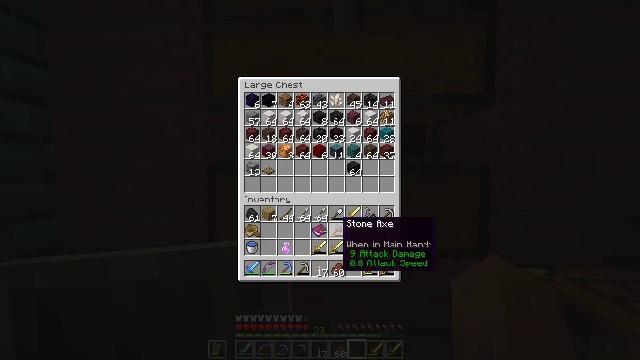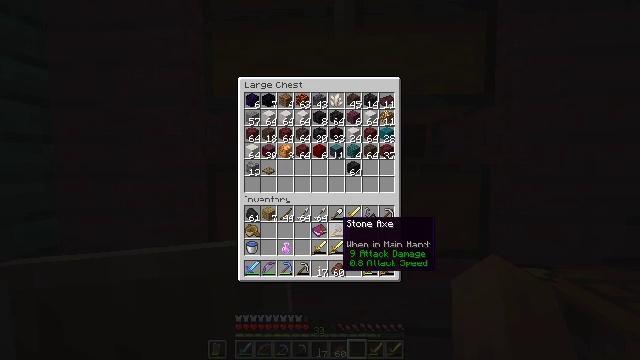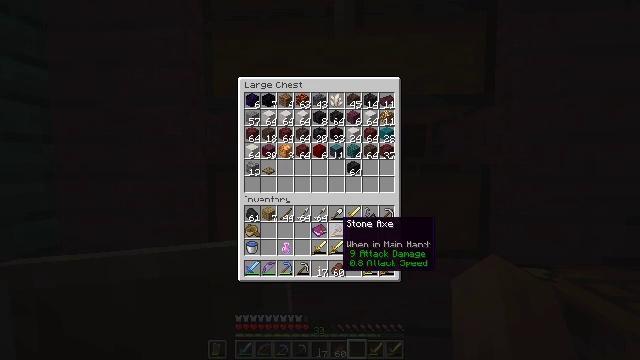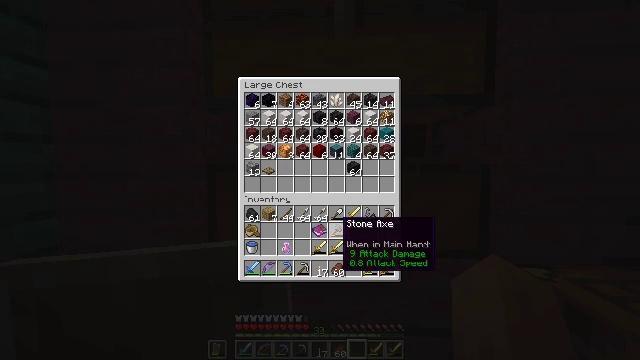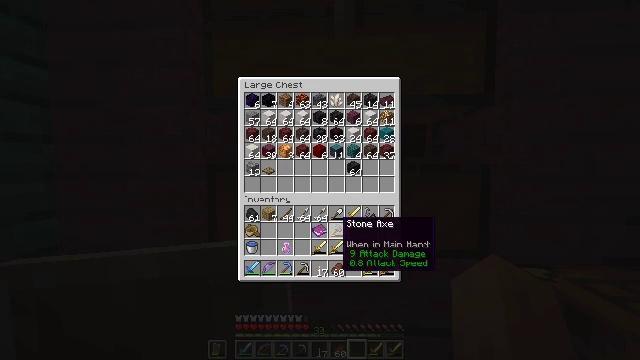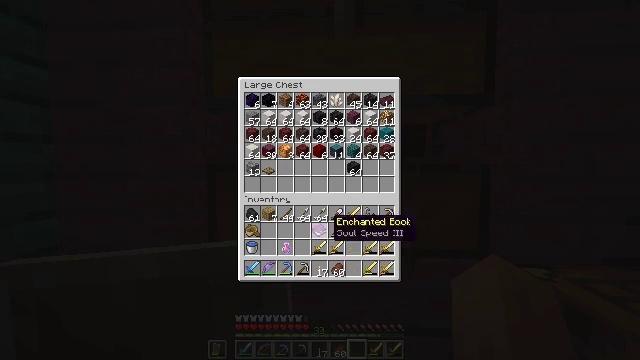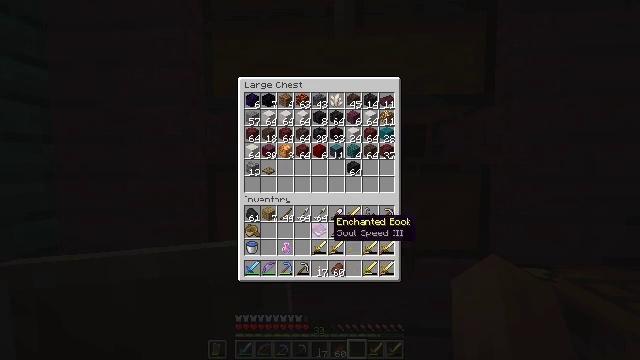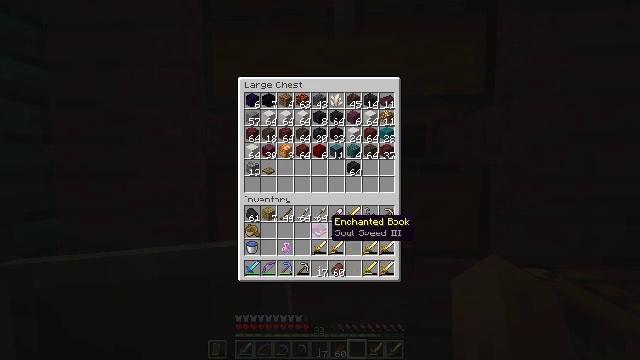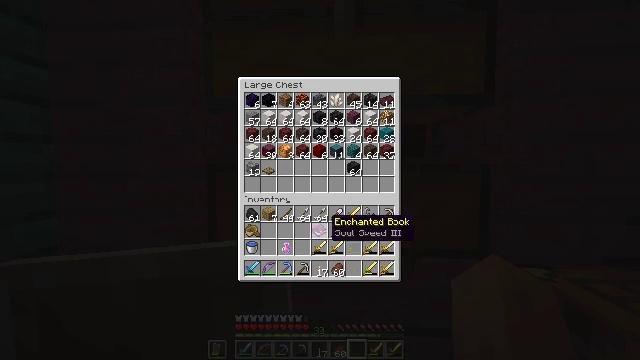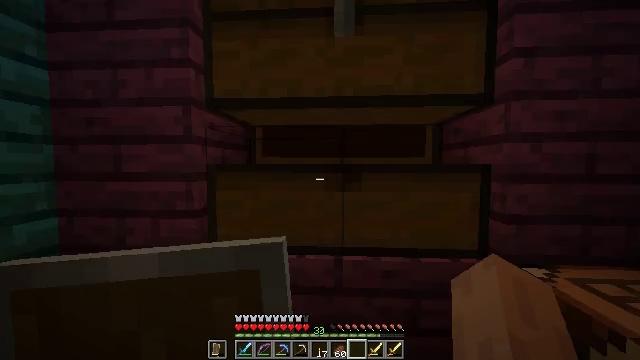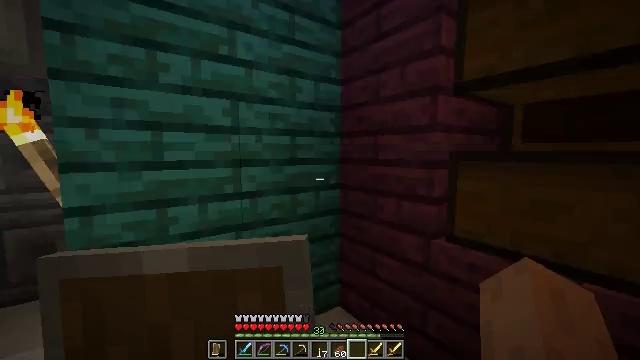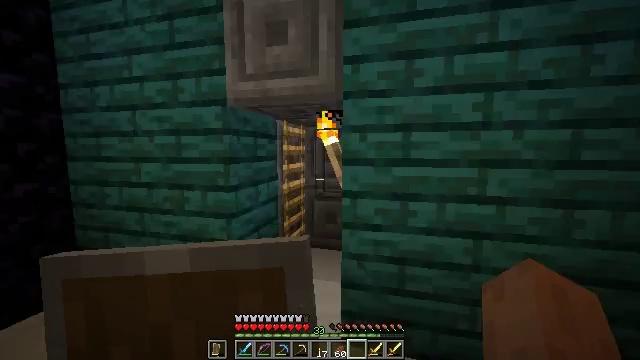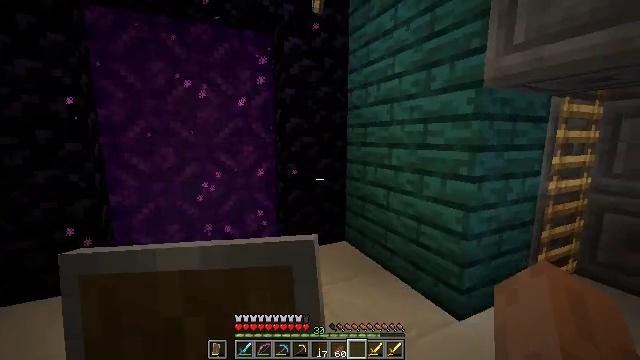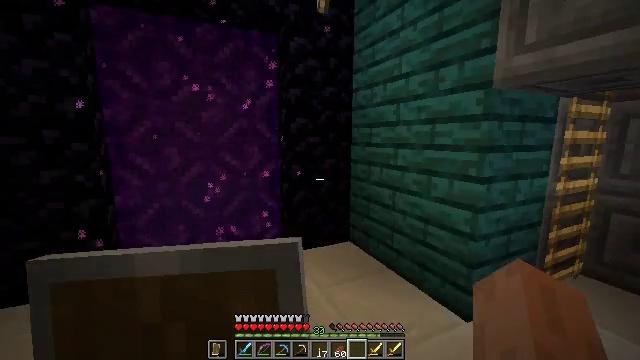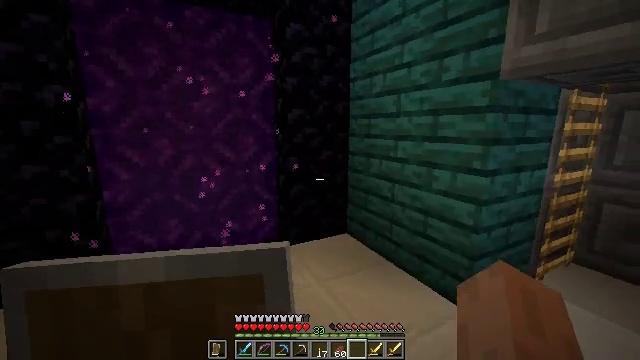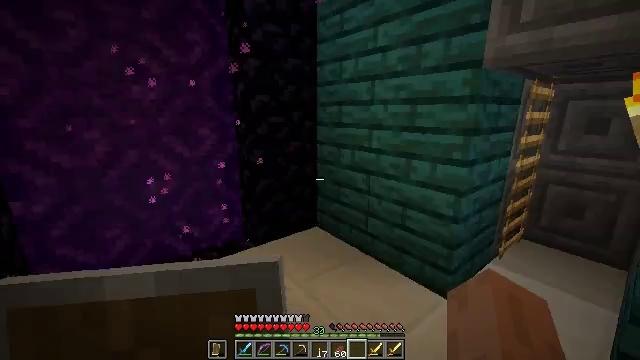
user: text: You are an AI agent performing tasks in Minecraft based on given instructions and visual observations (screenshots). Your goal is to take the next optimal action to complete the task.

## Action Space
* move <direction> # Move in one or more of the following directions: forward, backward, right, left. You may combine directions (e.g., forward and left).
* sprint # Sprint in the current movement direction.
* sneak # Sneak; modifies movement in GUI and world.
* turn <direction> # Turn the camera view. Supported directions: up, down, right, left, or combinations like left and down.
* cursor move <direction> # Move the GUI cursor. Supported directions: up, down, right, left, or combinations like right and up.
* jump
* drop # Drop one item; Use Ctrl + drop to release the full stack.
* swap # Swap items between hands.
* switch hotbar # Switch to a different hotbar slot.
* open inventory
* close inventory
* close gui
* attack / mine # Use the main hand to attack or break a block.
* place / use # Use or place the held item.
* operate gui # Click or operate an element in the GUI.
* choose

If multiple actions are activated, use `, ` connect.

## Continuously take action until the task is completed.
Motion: motion action
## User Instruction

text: craft item air
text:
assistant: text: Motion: no_op
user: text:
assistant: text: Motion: no_op
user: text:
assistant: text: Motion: no_op
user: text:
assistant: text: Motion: no_op
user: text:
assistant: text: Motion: cursor move left
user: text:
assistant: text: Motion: no_op
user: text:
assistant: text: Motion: no_op
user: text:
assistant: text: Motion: no_op
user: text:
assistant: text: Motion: no_op
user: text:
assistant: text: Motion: turn left and down, close gui
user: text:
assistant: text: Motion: turn left
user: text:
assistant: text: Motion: move left, turn left and down
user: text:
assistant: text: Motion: move forward and move left
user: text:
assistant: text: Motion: move forward and move left, turn right and down
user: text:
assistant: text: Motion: move forward, turn right and down
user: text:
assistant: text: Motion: move forward, turn right and down
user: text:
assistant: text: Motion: move forward, turn right
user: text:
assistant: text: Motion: move forward, turn right and up
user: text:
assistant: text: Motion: move forward
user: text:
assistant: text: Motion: move forward
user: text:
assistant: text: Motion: move forward
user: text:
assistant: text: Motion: move forward
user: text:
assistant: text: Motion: move forward, turn right and up
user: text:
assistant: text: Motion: move forward and move right, turn right
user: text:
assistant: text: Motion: move forward and move right
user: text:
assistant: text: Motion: move forward and move right, turn left and up
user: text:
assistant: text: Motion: move forward, turn left
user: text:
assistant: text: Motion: move forward, turn left
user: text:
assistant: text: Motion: move forward, turn left
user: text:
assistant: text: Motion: move forward and move right